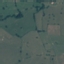
Land use / land cover: Pasture